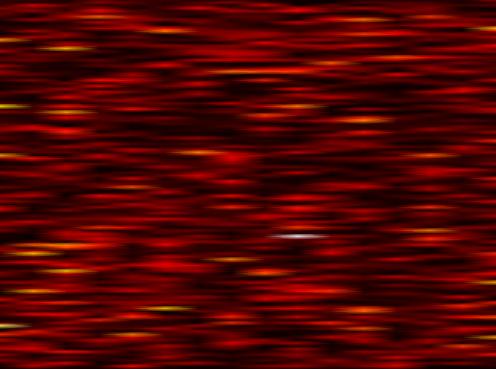
Label: OFDM